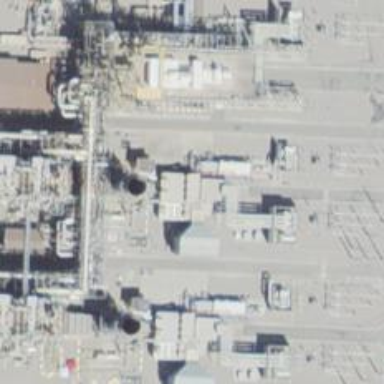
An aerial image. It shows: Gas turbine power generator.